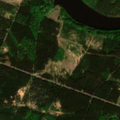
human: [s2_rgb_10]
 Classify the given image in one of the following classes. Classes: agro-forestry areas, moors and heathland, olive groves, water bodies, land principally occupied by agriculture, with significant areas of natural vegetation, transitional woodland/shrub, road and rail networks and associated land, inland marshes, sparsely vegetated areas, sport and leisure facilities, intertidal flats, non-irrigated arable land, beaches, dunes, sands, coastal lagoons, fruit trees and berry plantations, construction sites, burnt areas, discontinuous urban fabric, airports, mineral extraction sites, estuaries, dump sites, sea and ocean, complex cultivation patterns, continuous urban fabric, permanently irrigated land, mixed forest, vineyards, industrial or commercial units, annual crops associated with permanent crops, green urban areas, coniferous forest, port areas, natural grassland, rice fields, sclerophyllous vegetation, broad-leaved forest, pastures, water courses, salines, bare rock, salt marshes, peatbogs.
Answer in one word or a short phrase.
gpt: coniferous forest, mixed forest, water bodies